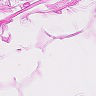
Metastatic tissue present: no